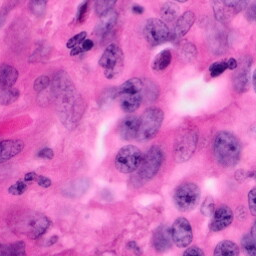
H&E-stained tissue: Pancreatic